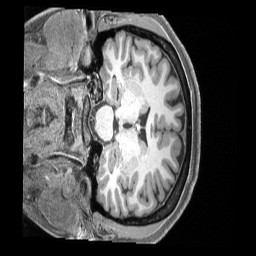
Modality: T1w
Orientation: coronal
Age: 28
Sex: female
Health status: ill
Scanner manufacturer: siemens
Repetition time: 2.4 s
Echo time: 0.00231 s